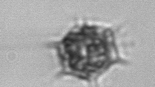
Label: Dictyocha